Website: walmart
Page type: stored-credit-cards
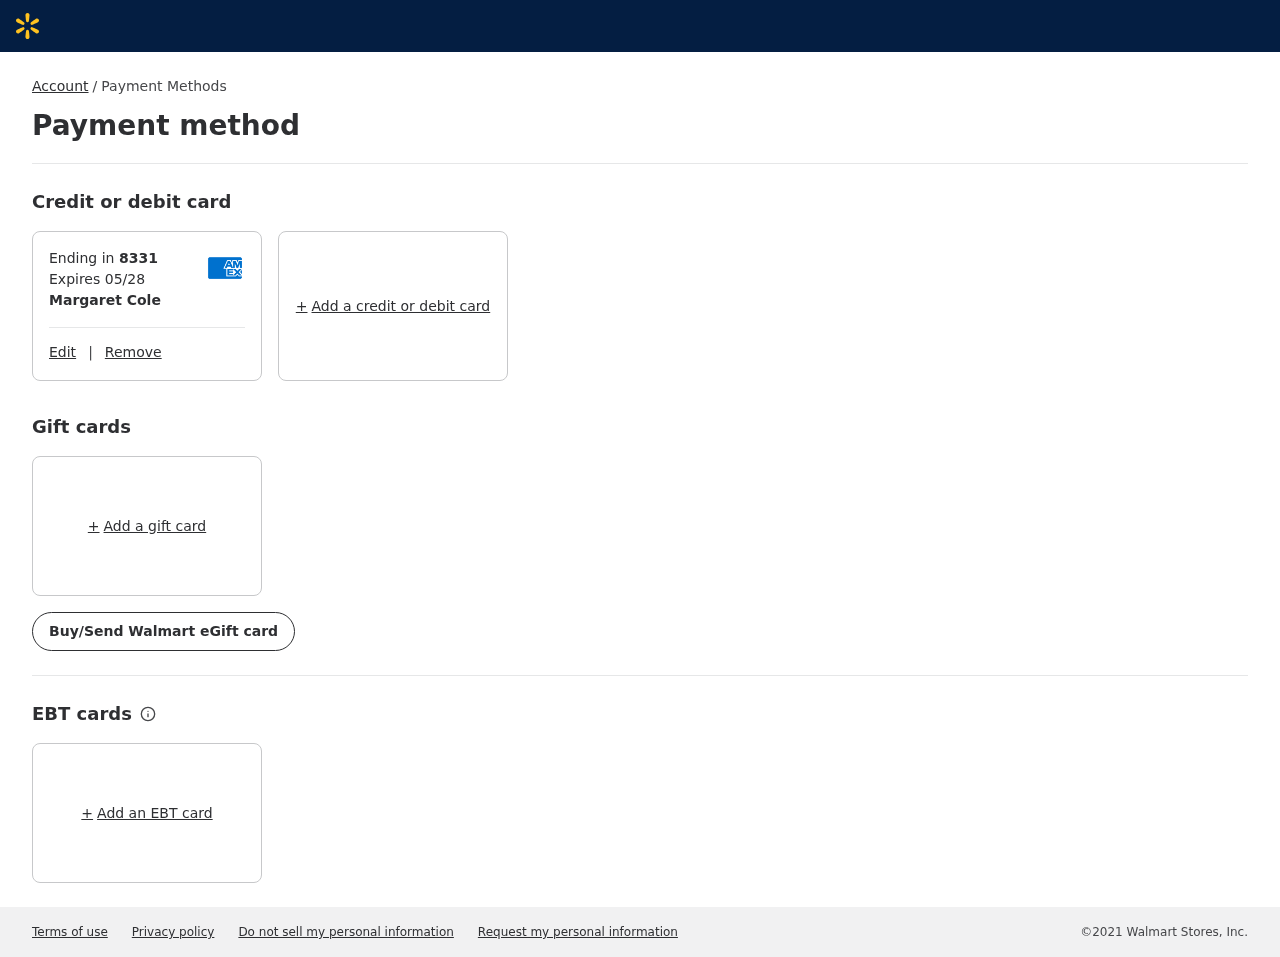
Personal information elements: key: PII_CARD_EXPIRY
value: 05/28
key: PII_CARD_LAST4
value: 8331
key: PII_FULLNAME
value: Margaret Cole